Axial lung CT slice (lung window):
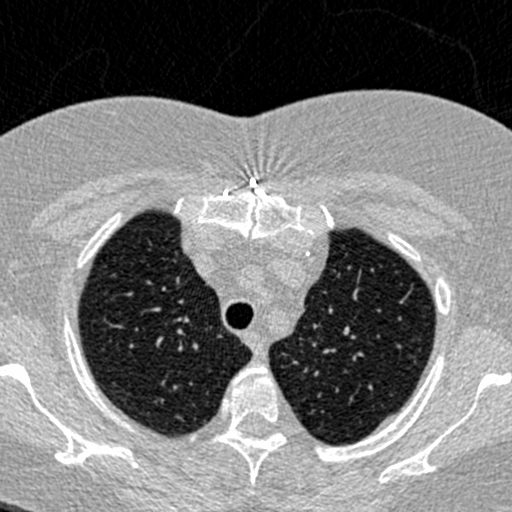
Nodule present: no